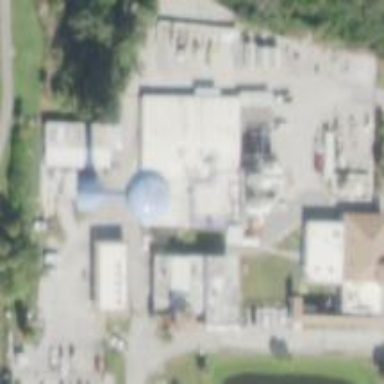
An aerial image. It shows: Water works facility.